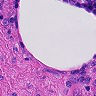
Metastatic tissue present: no